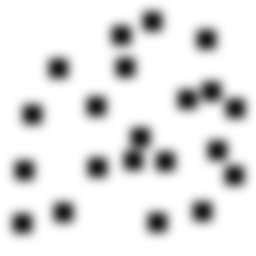
Squares: 21
Triangles: 0
Stars: 0
Total shapes: 21